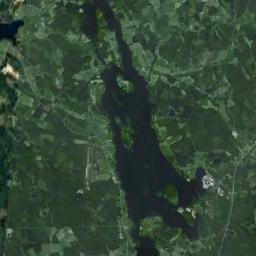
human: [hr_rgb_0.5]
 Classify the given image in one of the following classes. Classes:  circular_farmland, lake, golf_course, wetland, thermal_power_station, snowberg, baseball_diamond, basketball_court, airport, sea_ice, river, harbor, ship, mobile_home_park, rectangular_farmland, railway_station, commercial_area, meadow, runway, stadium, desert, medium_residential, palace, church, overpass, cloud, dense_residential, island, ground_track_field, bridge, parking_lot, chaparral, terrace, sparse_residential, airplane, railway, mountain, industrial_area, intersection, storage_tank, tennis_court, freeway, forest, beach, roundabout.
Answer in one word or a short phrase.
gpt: lake